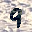
Label: 9